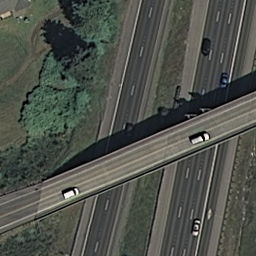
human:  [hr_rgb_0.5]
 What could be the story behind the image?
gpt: overpass